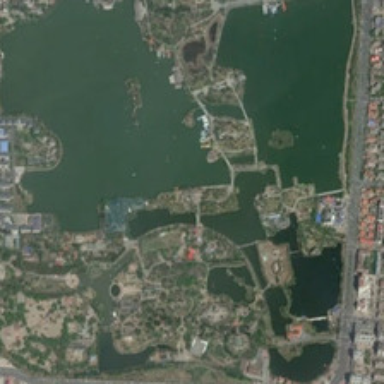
Many green trees and a large pond are in a park near some buildings .